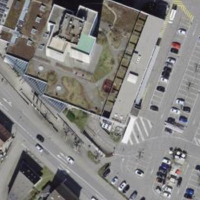
EUNIS habitat code: 54
Species observed at this site:
Macroglossum stellatarum